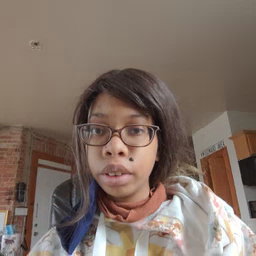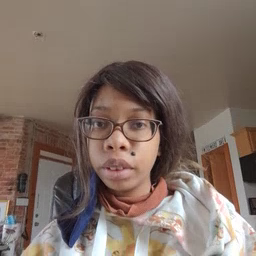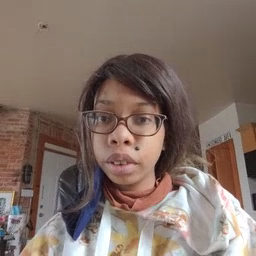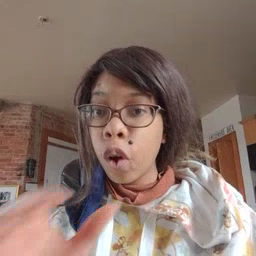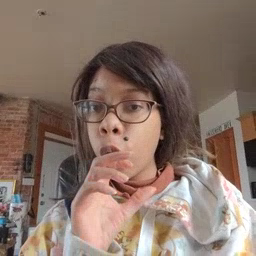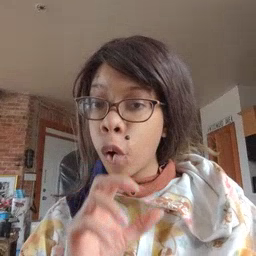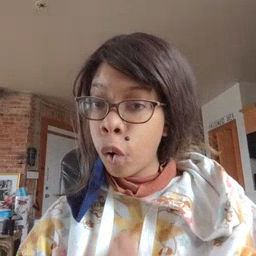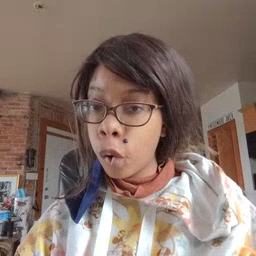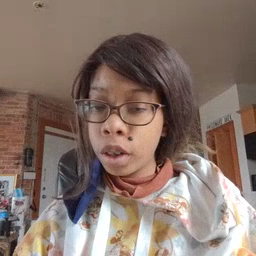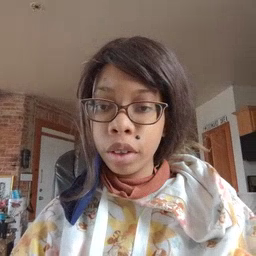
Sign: old